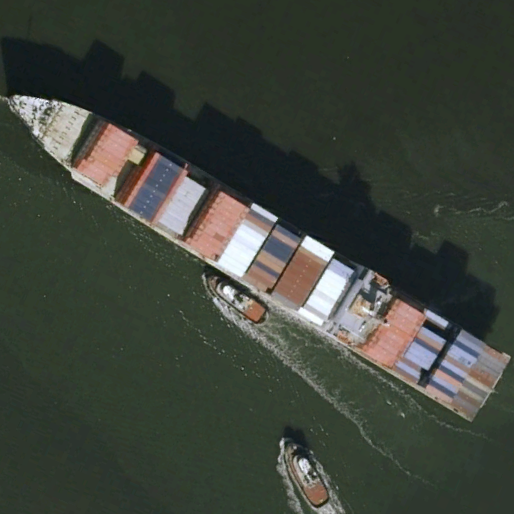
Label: civil